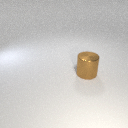
large brown metal cylinder